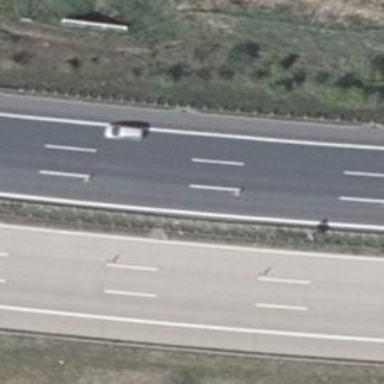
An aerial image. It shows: Concrete motorway.